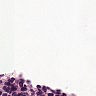
Metastatic tissue present: no